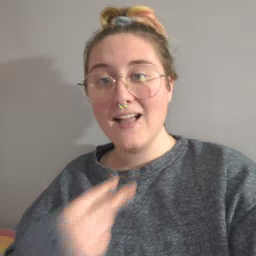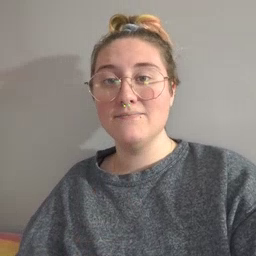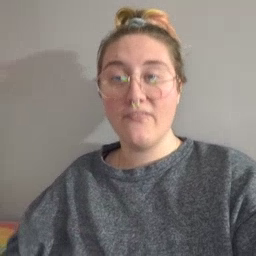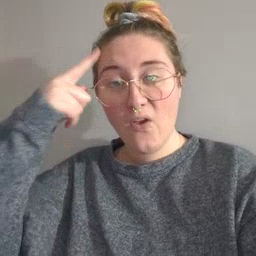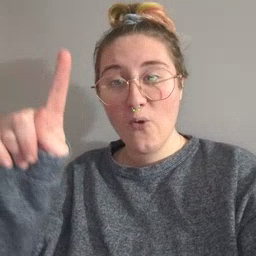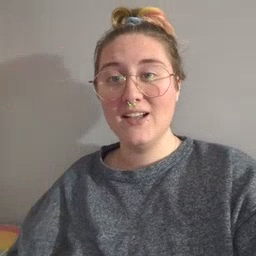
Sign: for